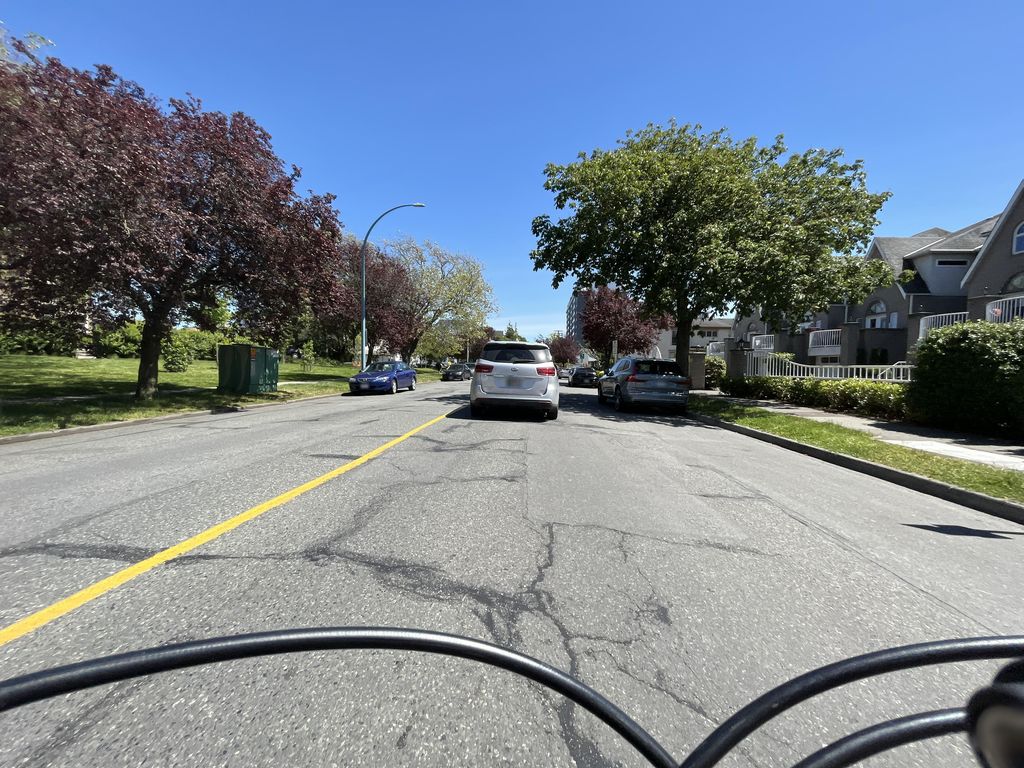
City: victoria